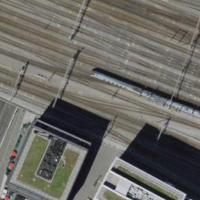
EUNIS habitat code: 57
Species observed at this site:
Tachymarptis melba
Corvus corone
Passer domesticus
Milvus migrans